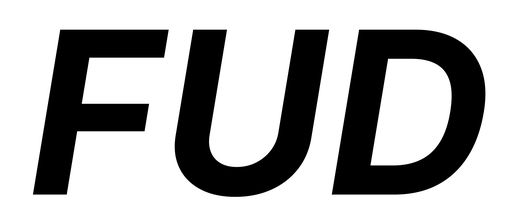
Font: Inter-Italic_Bold_Italic